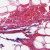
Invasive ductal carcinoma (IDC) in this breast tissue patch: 0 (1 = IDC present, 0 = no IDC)